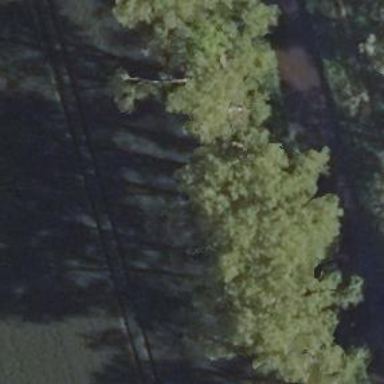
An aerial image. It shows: Row of deciduous broadleaved trees.